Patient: sex M, age 63
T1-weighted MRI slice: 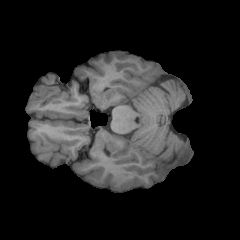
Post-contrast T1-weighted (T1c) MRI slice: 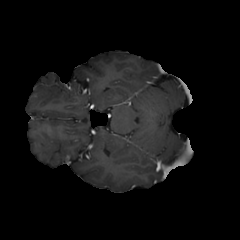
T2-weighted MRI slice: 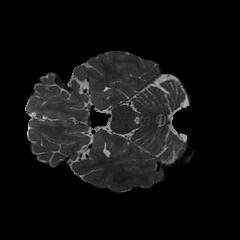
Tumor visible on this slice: no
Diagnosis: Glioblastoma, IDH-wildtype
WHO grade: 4